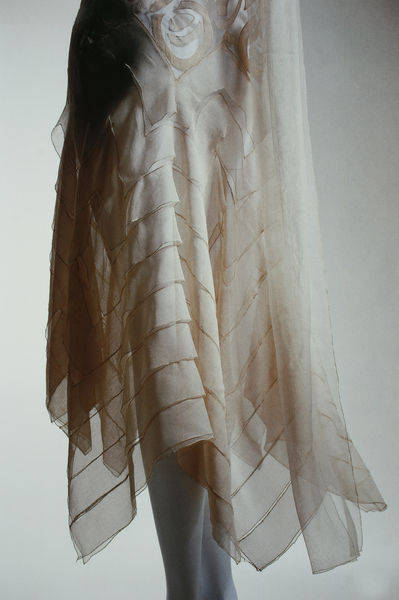
Titel: Abendkleid (Detail)
Künstler: Madeleine Vionnet
Standort: Kyoto (Japan)
Institution: Kyoto Costume Institute
Schlagwörter: blätter, schatten, weiß, blume, frau, grau, hell, kleid, licht, blüte, schleier, tuch, beige, mode, muster, rock, falten, federn, kleidung, spitze, wind, fransen, stoff, blatt, rosa, seide, zart, beine, bein, tüll, creme, dekor, gestreift, streifen, knie, knöchel, transparent, transparenz, naht, dünn, abendkleid, foto, fotografie, stern, bekleidung, puppe, photo, durchsichtig, leicht, plissee, locker, gerafft, textil, gaze, vertikal, luftig, organza, feminin, asymetrisch, fashion, modedesign, haute couture, lagen, chiffon, stoffbahnen, blockstreifen, bekleidungsstück